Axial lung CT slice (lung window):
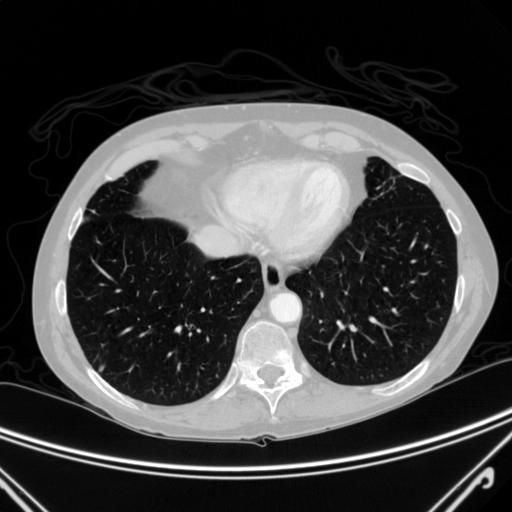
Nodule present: no